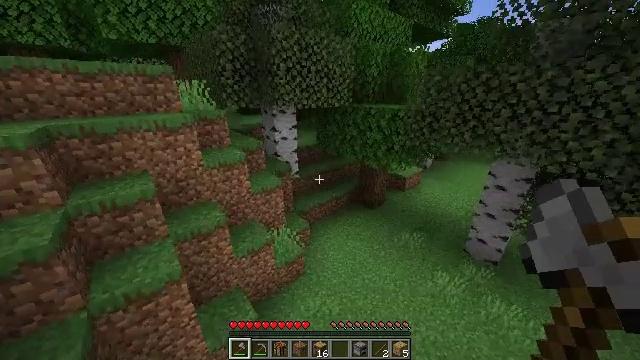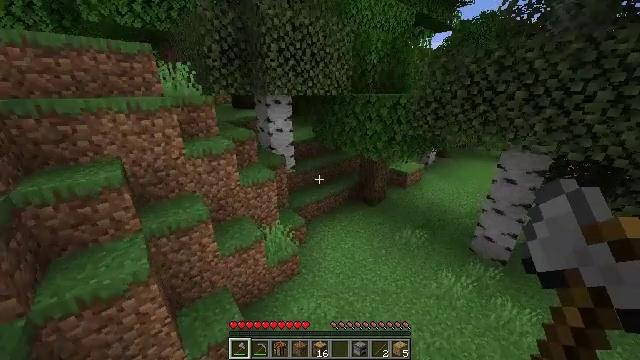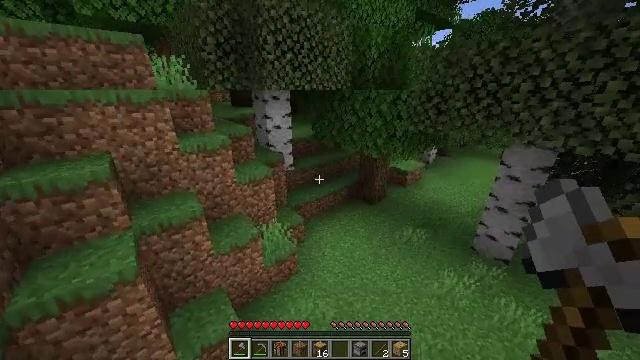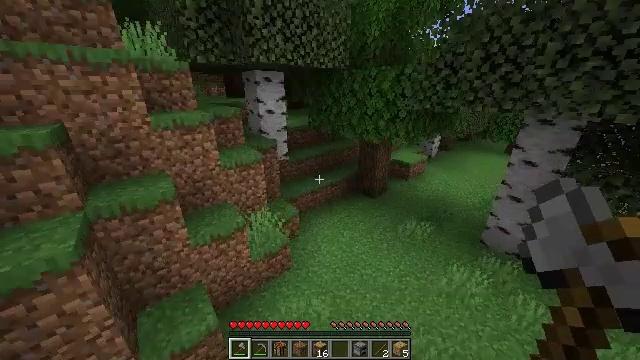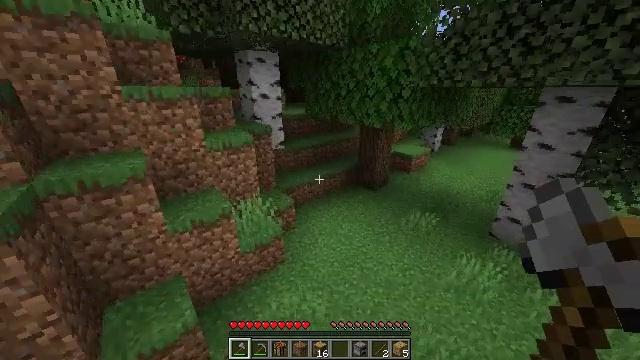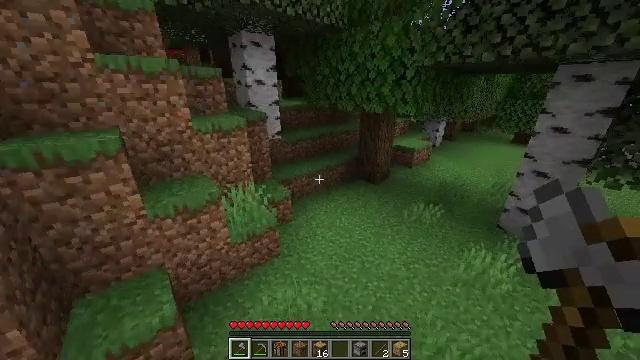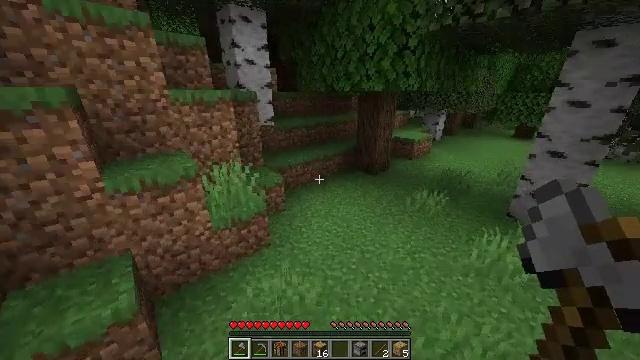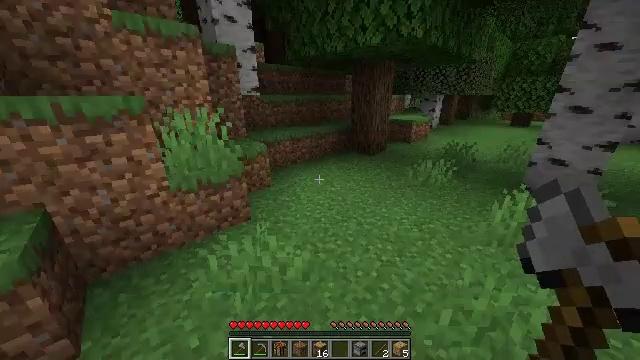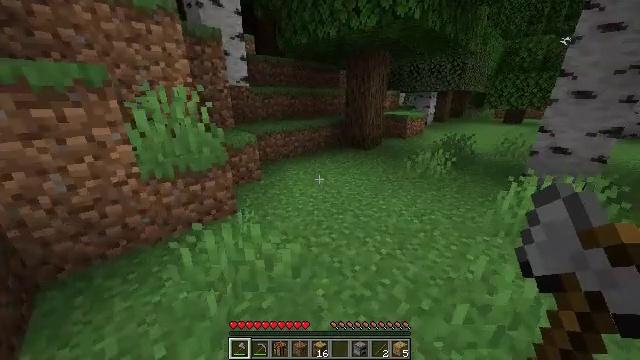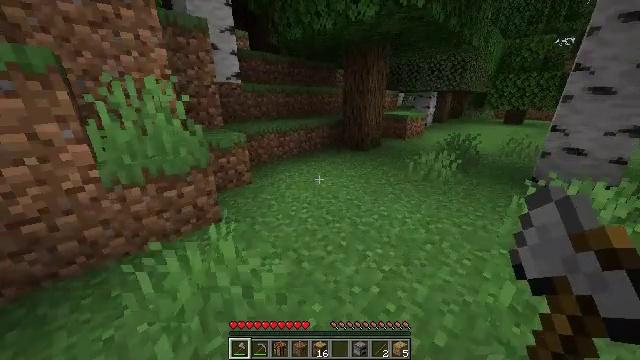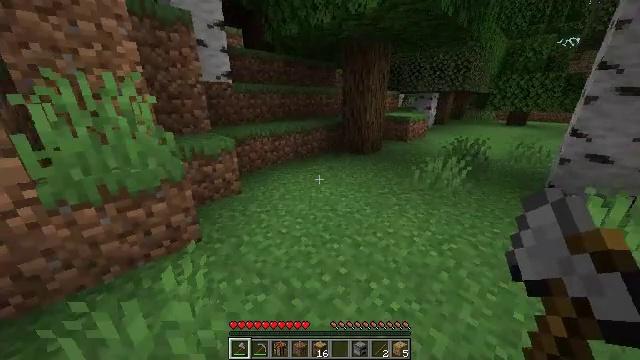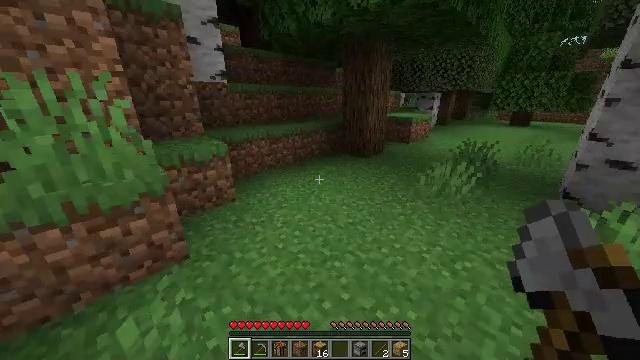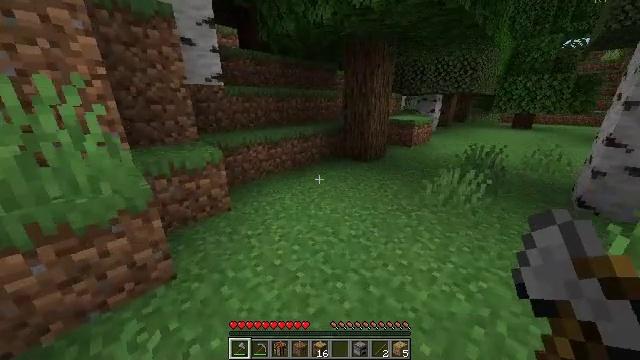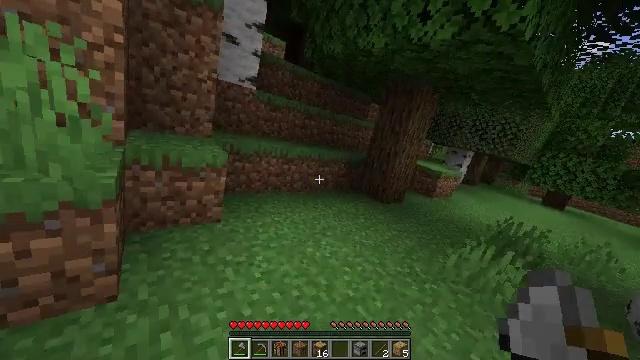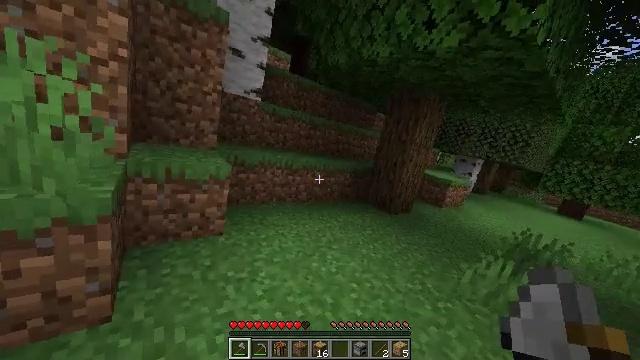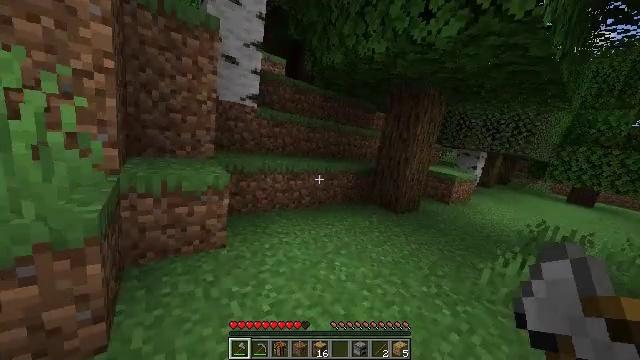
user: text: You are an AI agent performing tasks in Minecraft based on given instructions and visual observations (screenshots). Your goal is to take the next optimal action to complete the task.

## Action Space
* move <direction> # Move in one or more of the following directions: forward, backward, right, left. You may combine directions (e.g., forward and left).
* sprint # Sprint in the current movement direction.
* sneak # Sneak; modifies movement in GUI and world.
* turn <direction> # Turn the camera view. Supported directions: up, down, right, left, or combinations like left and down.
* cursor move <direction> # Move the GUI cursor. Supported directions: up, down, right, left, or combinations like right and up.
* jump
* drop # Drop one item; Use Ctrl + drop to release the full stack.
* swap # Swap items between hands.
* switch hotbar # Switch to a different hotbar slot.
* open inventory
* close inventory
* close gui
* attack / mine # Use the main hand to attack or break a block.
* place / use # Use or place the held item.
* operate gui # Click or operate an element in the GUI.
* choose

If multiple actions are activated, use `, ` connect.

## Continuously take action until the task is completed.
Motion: motion action
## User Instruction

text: Harvest the mushroom stem for materials.
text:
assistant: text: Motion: move forward, sprint, jump
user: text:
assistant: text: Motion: move forward, sprint, jump
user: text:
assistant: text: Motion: move forward, sprint, jump
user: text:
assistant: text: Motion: move forward, sprint, jump
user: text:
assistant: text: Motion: move forward, sprint, jump
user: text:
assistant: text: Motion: move forward, sprint, jump
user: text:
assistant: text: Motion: move forward, sprint, turn right, jump
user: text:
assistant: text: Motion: move forward, sprint, turn right
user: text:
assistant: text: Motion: move forward, sprint
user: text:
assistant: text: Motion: move forward, sprint
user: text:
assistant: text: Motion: move forward, sprint
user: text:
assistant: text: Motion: move forward, sprint
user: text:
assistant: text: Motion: move forward, sprint, turn left and up
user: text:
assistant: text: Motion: move forward, sprint, turn left and up
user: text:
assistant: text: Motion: move forward, sprint
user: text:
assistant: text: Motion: move forward, sprint, turn left and up
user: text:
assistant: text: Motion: move forward, sprint, turn left and up
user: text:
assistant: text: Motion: move forward, sprint, turn up
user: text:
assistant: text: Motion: move forward, sprint, turn right and up
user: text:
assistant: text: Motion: move forward, sprint, turn right and up
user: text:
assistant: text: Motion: move forward, sprint, turn right
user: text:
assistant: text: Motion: move forward, sprint, turn right
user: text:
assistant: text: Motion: move forward, sprint
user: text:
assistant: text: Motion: move forward, sprint
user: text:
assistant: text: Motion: move forward, sprint
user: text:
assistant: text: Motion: move forward, sprint
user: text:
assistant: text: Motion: move forward, sprint
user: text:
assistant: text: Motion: move forward, sprint
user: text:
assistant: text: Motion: move forward, sprint
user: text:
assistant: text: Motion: move forward, sprint